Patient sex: M
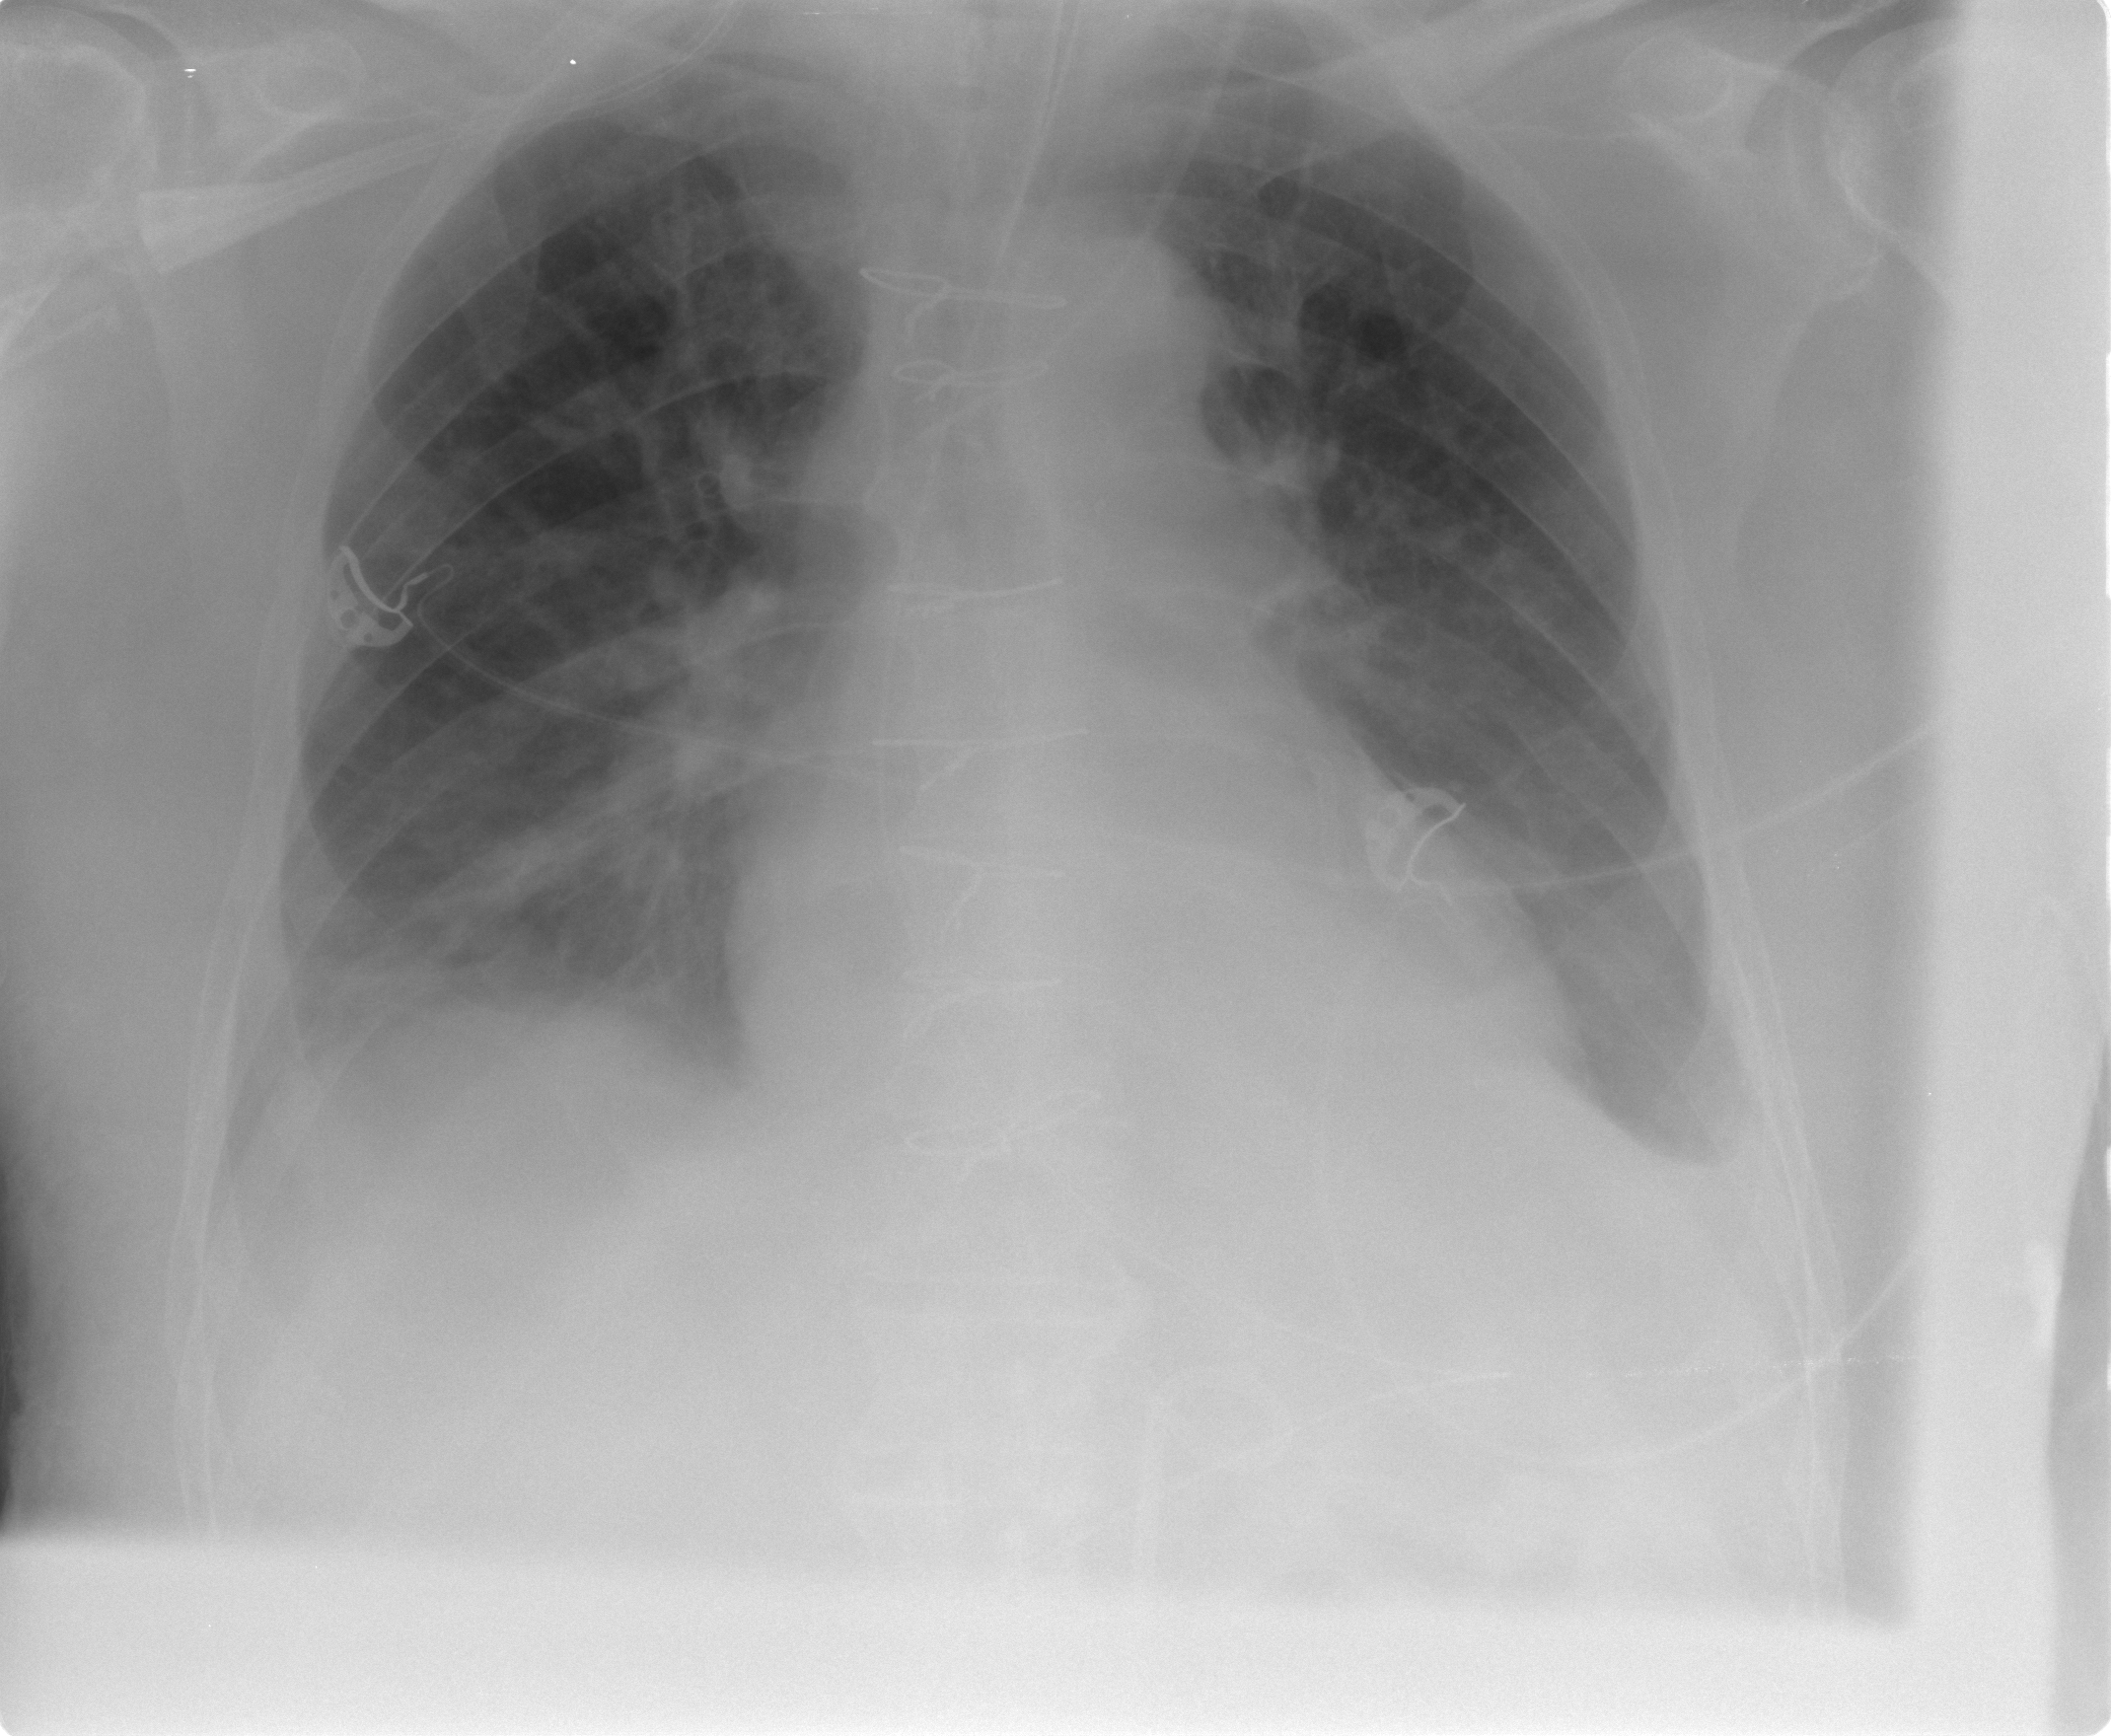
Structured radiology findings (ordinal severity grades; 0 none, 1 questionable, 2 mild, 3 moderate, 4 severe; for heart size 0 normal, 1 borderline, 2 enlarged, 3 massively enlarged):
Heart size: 1
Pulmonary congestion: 2
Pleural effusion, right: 2
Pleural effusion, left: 2
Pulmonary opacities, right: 3
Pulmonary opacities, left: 2
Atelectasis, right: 2
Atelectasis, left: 2